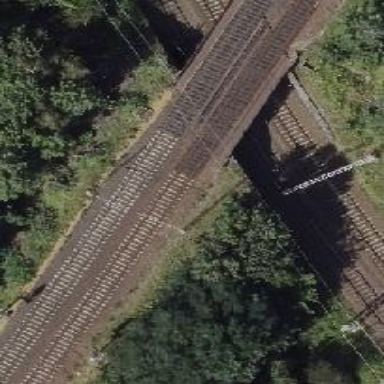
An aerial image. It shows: Bridge over electrified railway with contact lines.